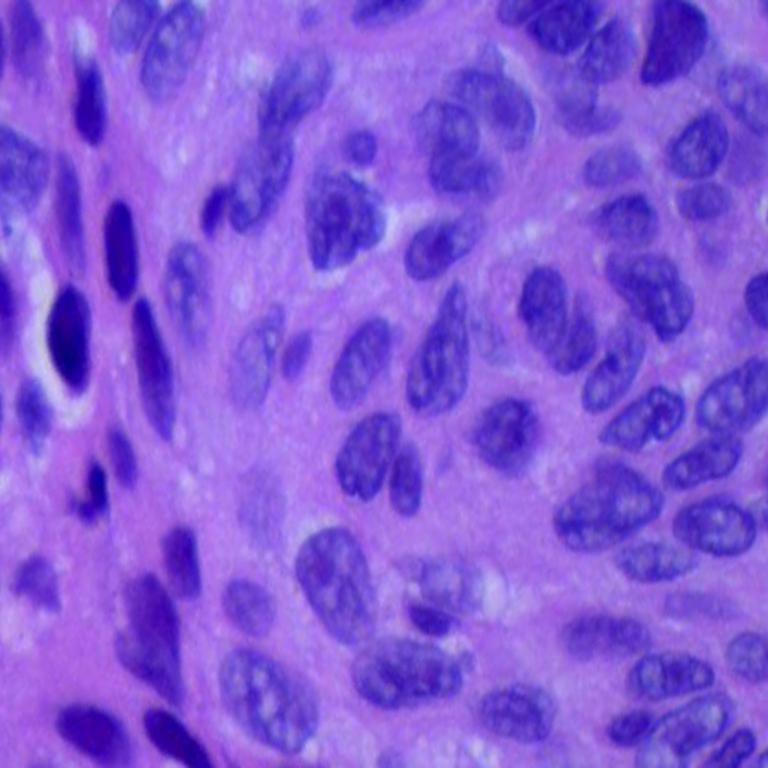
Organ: lung
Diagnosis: squamous carcinomas